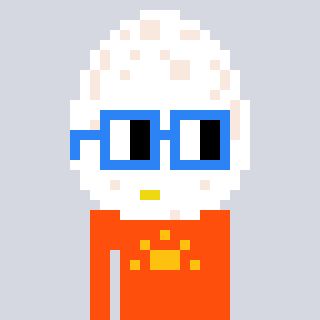
a pixel art character with square blue glasses, a egg-shaped head and a orange-colored body on a cool background